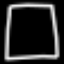
Label: square